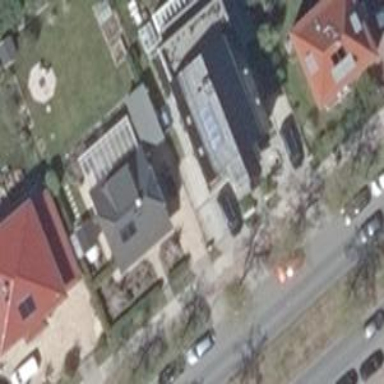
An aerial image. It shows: Detached building.